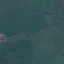
Label: Pasture